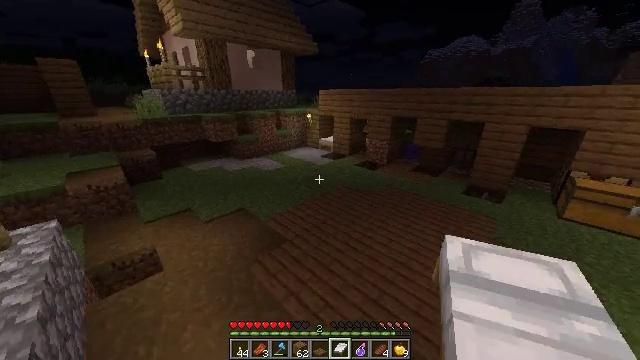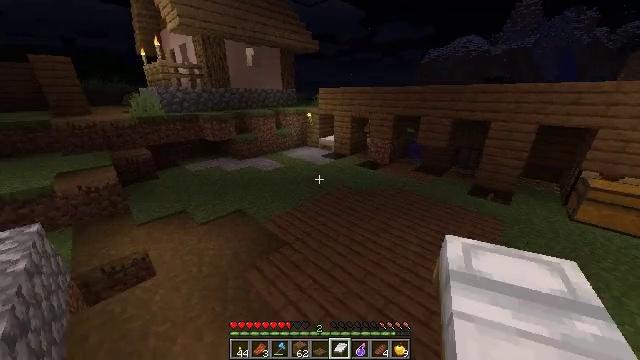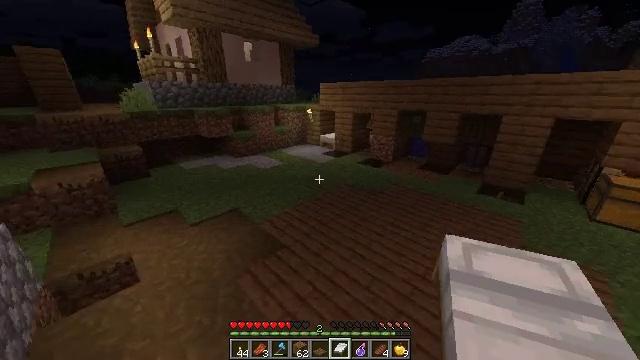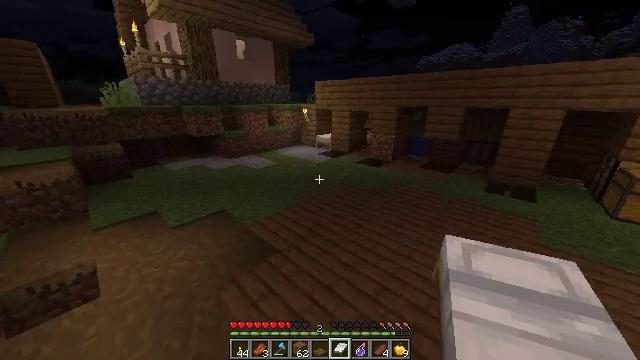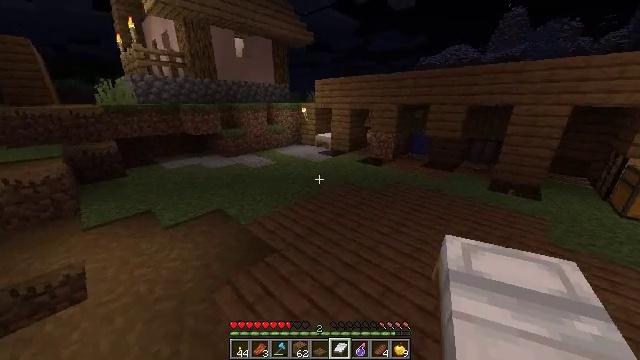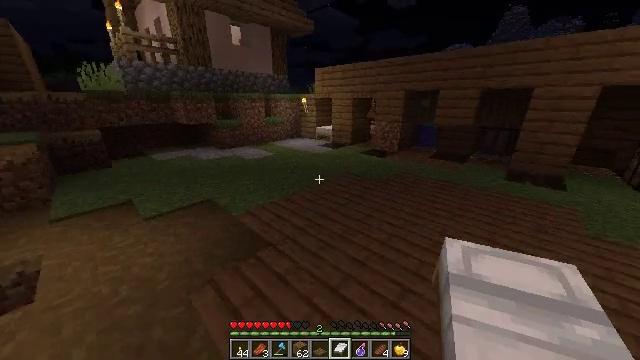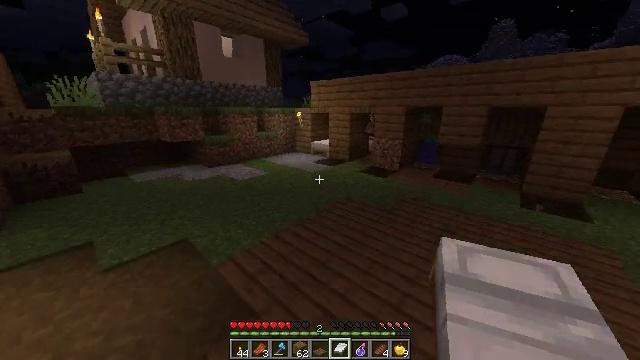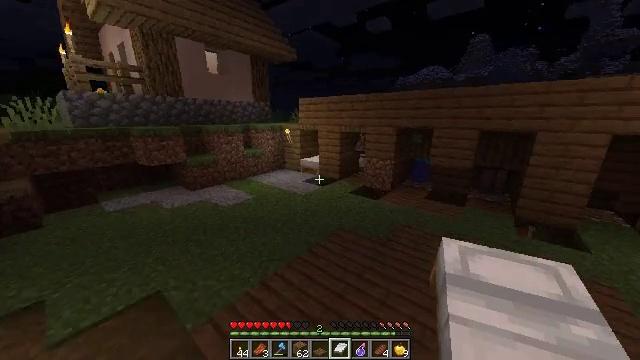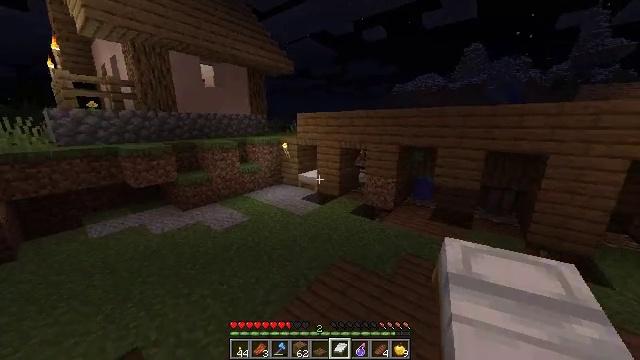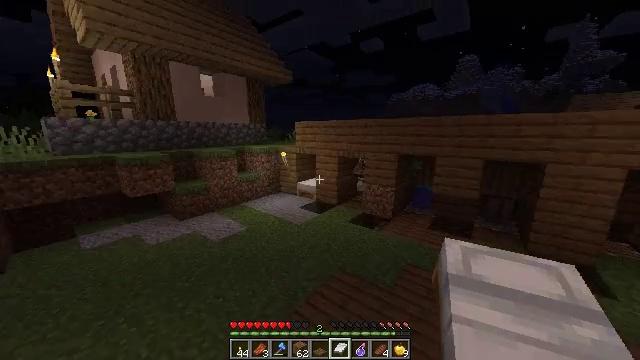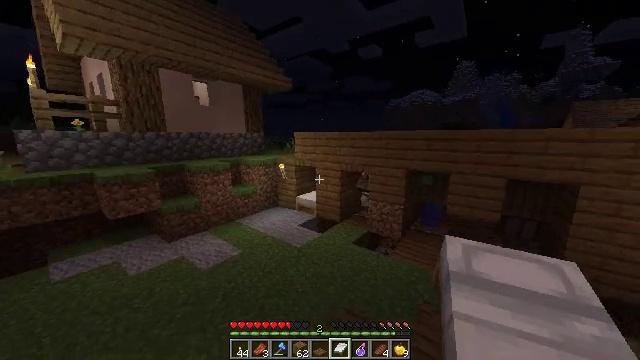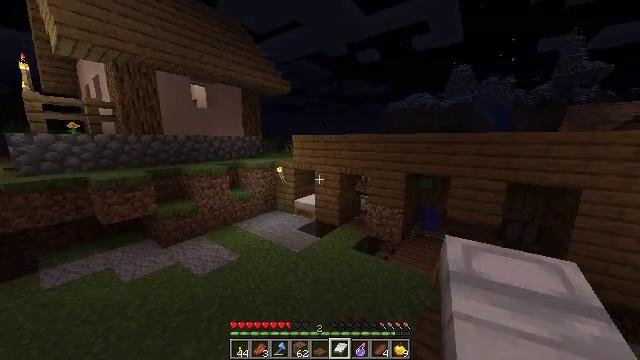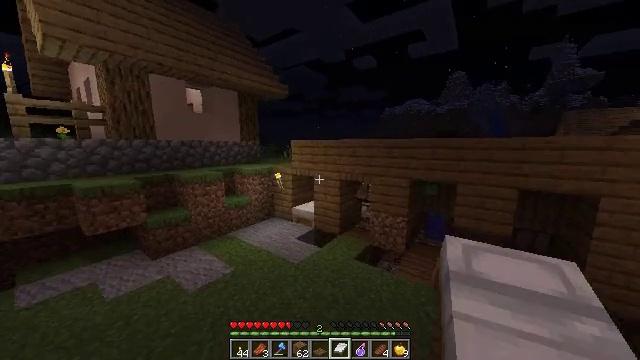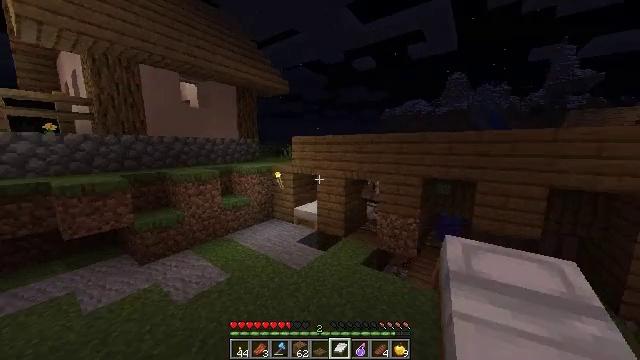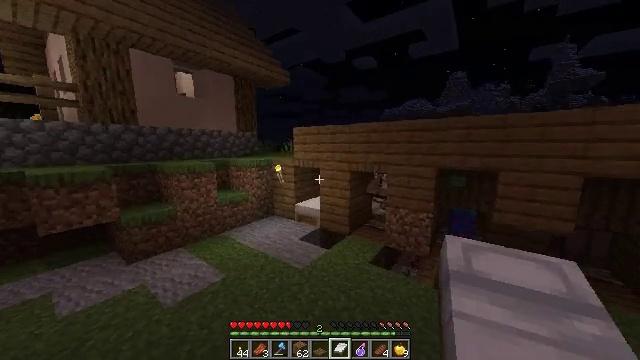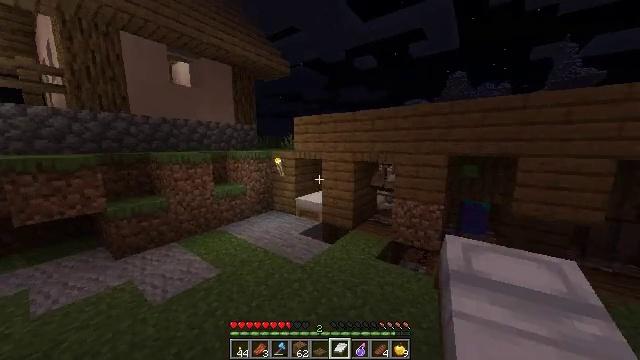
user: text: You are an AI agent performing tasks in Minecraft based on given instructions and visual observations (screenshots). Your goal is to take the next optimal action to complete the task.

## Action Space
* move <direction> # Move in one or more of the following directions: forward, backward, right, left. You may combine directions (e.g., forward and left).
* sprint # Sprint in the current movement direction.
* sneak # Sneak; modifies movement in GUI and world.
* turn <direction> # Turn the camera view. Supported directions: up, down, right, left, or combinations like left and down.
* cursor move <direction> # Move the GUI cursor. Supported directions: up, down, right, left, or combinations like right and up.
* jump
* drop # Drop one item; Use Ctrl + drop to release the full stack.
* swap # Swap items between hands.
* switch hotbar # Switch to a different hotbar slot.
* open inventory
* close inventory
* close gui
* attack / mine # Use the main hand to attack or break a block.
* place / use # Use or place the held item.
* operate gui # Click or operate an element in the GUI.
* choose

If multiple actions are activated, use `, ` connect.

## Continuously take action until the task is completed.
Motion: motion action
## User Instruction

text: Attack the spruce trapdoor to gather it.
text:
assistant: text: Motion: move forward, sprint, jump
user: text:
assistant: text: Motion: move forward, sprint, jump
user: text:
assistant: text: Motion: move forward, sprint, turn right and up, jump
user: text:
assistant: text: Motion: move forward, sprint, jump
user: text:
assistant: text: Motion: move forward, sprint, jump
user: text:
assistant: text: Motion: move forward, sprint, turn right and up, jump
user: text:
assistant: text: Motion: move forward, sprint, turn right and up, jump
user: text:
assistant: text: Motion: move forward, sprint, turn up, jump
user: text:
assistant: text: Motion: move forward, sprint, turn up, jump
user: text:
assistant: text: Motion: move forward and move left, sprint, turn up, jump
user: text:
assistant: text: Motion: move forward and move left, sprint
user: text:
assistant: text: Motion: move forward and move left, sprint, turn up
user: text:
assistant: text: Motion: move forward
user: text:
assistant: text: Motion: move forward
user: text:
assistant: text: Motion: move forward
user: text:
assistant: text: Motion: move forward
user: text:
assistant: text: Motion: move forward
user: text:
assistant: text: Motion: move forward
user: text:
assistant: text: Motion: move forward, switch to hotbar 3
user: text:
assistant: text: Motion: move forward, switch to hotbar 3
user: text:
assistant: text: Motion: move forward, switch to hotbar 3
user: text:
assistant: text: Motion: move forward, turn right and up
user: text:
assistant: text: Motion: move forward, turn right and up
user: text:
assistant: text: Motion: move forward, turn right and up
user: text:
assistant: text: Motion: move forward, turn right and up
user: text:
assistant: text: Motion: move forward and move left, turn right and up
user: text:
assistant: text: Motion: move forward and move left, turn right and up
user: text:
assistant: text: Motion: move forward and move left
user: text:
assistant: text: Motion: move forward and move left
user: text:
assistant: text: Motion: move forward